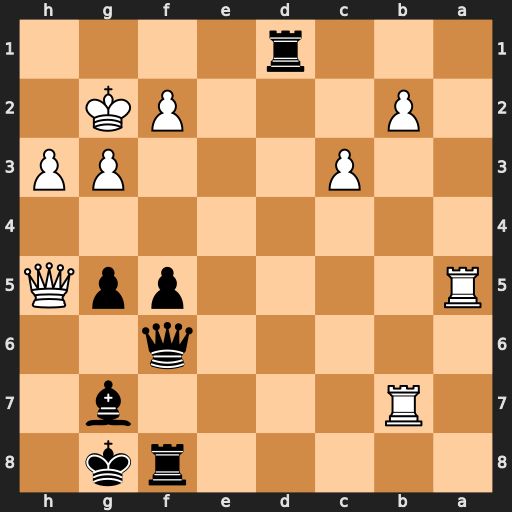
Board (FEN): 5rk1/1R4b1/5q2/R4ppQ/8/2P3PP/1P3PK1/3r4
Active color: b
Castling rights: -
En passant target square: -
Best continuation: Qc6+ Qf3 Rg1+ Kxg1 Qxf3